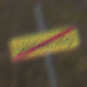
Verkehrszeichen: EndeDerUmleitungsankuendigung
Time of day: MorningAfternoon
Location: Outdoor (Nature)
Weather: Overcast
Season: NotSpecified
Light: Natural